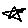
Label: star